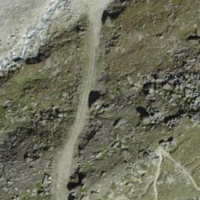
EUNIS habitat code: 48
Species observed at this site:
Arnica montana